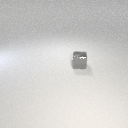
small gray metal cube